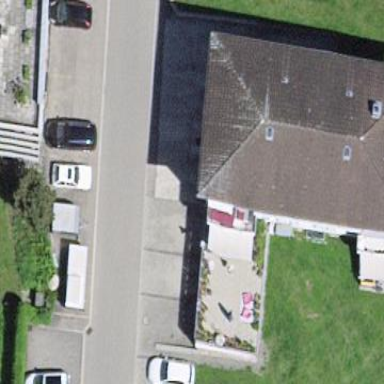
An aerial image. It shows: Simple and straightforward house.